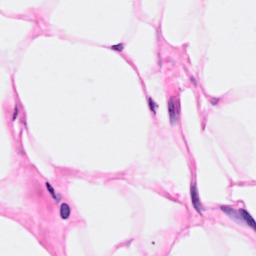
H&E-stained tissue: Breast